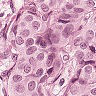
Metastatic tissue present: yes